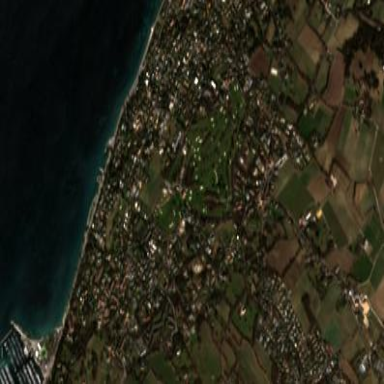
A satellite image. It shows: Golf course.